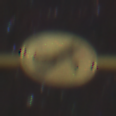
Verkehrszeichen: EndeVerbotUeberholenEinspurigeFahrzeuge
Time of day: Night
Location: Outdoor (Suburban)
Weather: Clear
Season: NotSpecified
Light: Artificial